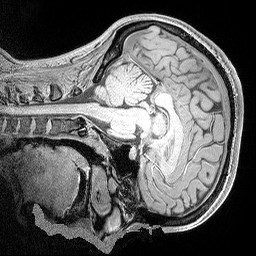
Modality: MP2RAGE
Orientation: sagittal
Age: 27
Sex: female
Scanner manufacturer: siemens
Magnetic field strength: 3 T
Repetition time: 5 s
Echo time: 0.00298 s